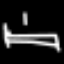
Label: bed